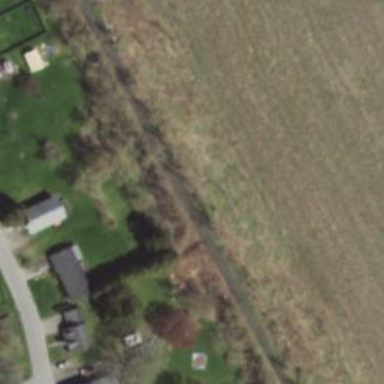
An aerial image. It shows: Abandoned railway.